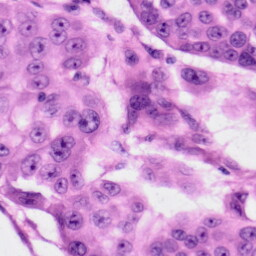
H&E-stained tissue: Skin